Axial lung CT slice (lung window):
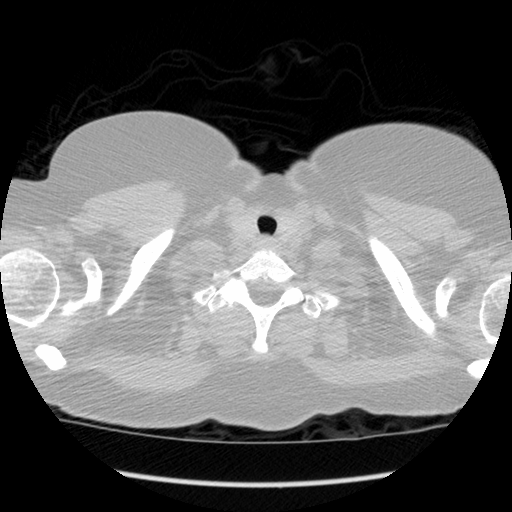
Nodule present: no